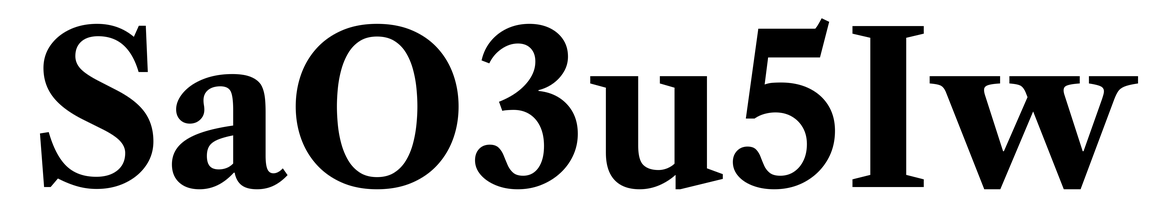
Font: LibreCaslonText_Bold